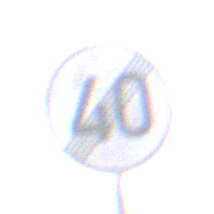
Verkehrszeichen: EndeGeschwindigkeit40
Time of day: MorningAfternoon
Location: Outdoor (Nature)
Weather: Clear
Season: NotSpecified
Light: Natural